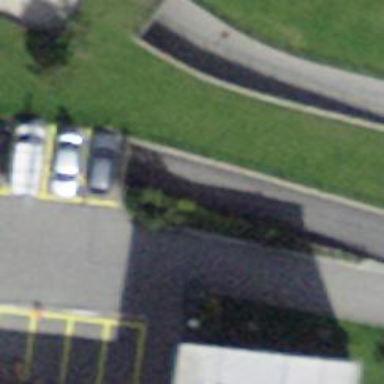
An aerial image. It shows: Parking entrance.